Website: lowes
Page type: newsletter-management
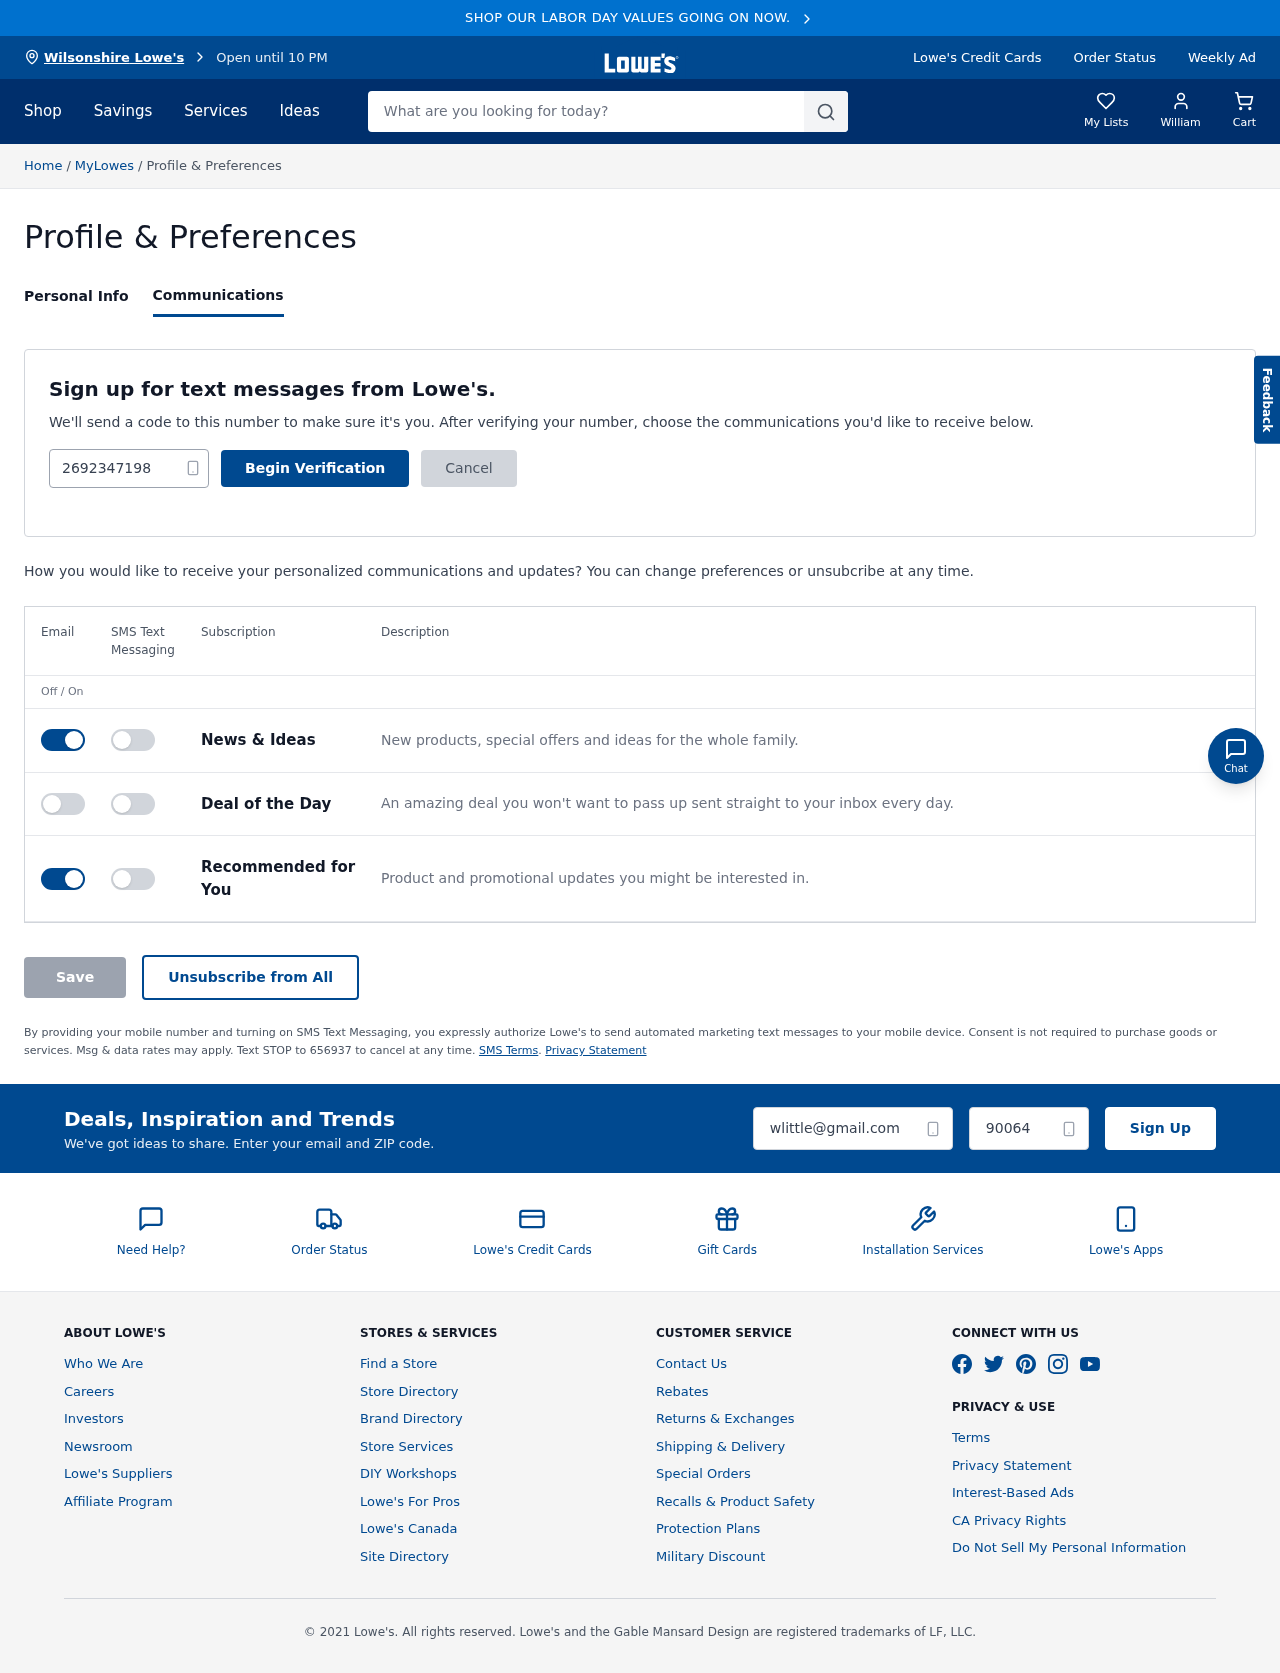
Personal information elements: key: PII_CITY
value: Wilsonshire Lowe's
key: PII_EMAIL
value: wlittle@gmail.com
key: PII_FIRSTNAME
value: William
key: PII_PHONE
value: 2692347198
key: PII_POSTCODE
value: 90064
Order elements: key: ORDER_NUM_ITEMS
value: Cart
Search elements: key: HEADER_SEARCH
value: What are you looking for today?